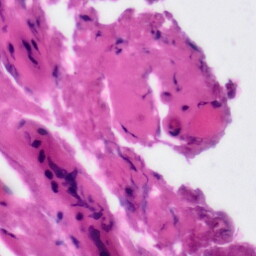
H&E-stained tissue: Tonsil